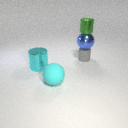
large blue metal sphere above small gray rubber cylinder